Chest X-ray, AP view. Patient: 34 years old, sex M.
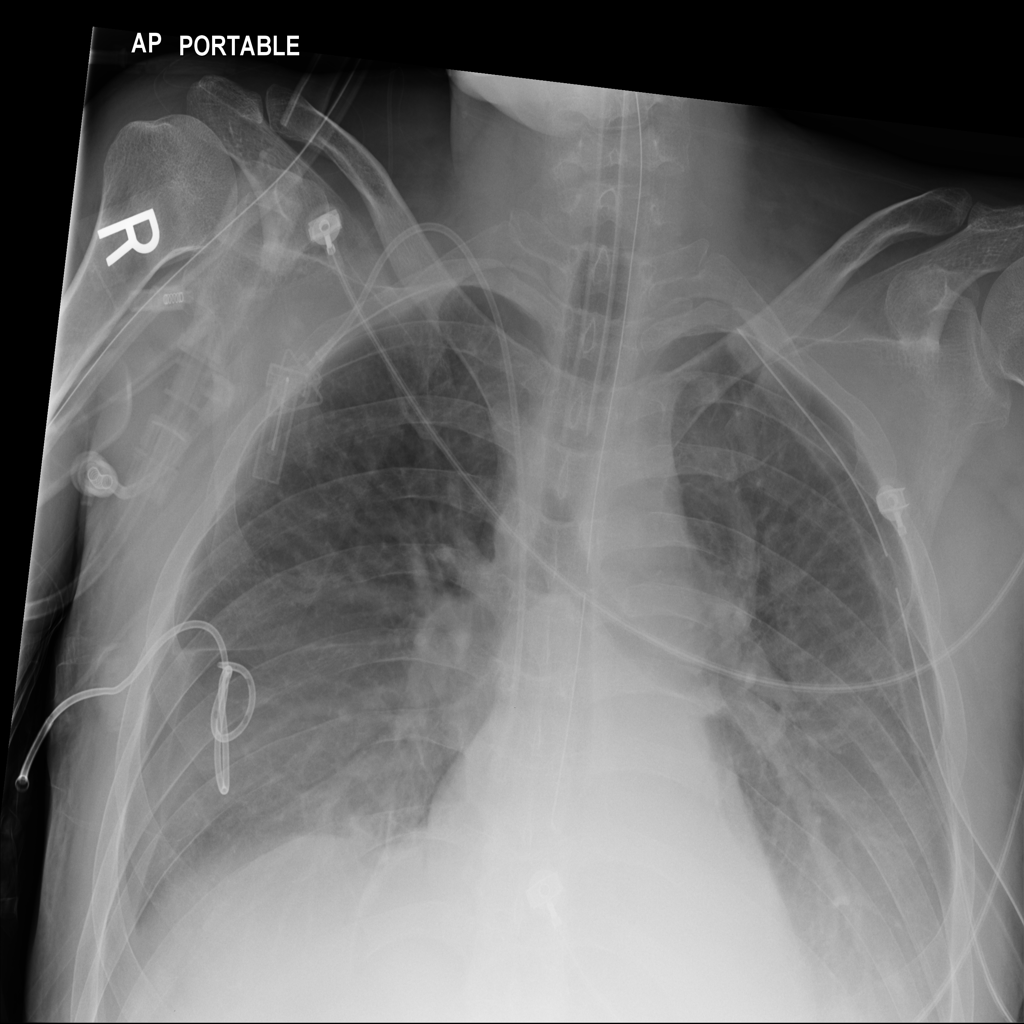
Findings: Pneumothorax